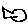
Label: fish